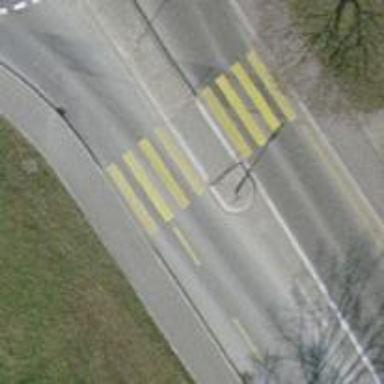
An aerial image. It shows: Zebra crossing with crossing island.